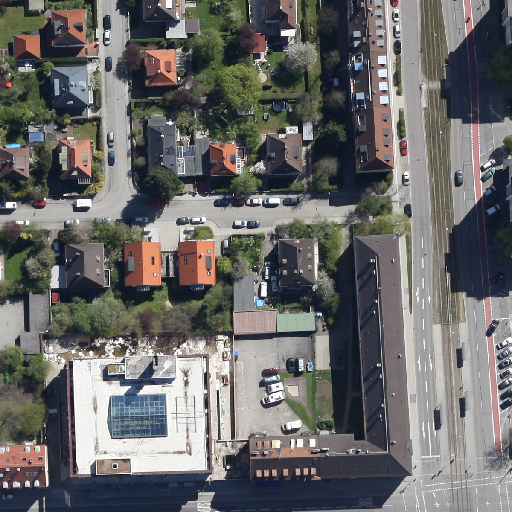
Referring expression: car driving on the road